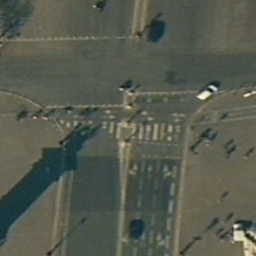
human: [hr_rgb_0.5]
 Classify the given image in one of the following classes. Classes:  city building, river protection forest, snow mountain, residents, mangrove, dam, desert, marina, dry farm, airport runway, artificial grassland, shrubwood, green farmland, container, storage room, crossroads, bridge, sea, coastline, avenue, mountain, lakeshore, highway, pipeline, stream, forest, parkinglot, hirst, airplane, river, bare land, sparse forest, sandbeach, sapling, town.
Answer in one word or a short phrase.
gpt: crossroads